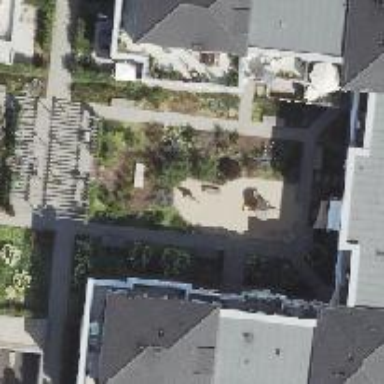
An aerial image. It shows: Hipped roof apartment building.